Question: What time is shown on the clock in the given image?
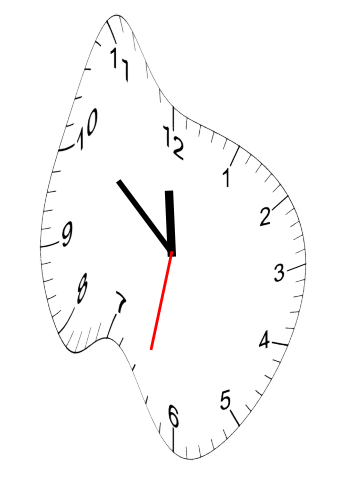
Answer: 11:51:32